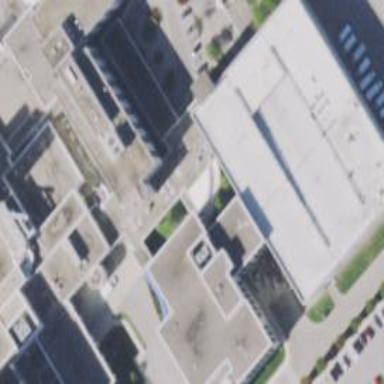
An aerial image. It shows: Hospital building.